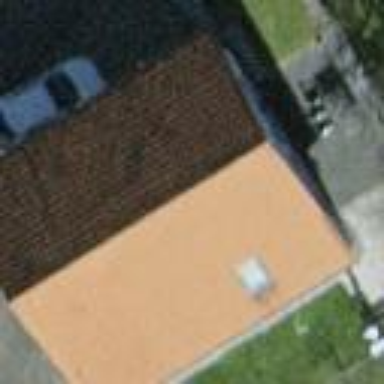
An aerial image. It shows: Detached building.